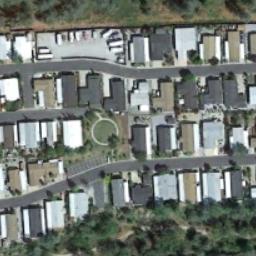
Label: residential